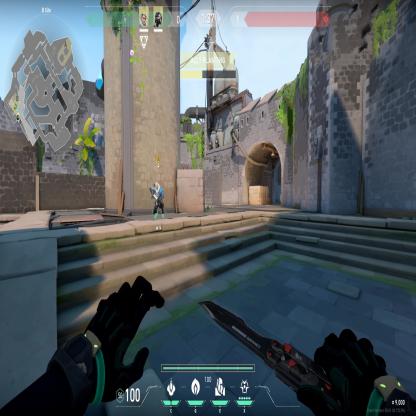
Label: teammate